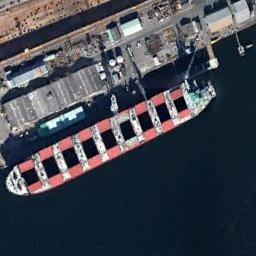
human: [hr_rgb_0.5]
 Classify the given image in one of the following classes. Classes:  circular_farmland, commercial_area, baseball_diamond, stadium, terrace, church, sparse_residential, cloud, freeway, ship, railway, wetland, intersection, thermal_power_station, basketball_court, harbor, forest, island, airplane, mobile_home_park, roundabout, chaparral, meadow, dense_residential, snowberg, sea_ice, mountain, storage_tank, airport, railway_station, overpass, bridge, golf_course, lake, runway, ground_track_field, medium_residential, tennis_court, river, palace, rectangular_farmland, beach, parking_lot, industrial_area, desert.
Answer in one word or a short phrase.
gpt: ship